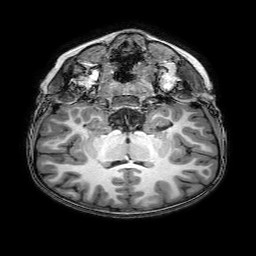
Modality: T1w
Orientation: sagittal
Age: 7
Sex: female
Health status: healthy